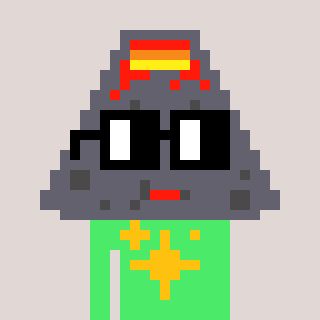
a pixel art character with square black glasses, a volcano-shaped head and a teal-colored body on a warm background